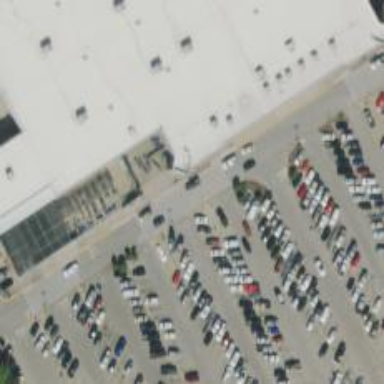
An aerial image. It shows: Parking space is available.